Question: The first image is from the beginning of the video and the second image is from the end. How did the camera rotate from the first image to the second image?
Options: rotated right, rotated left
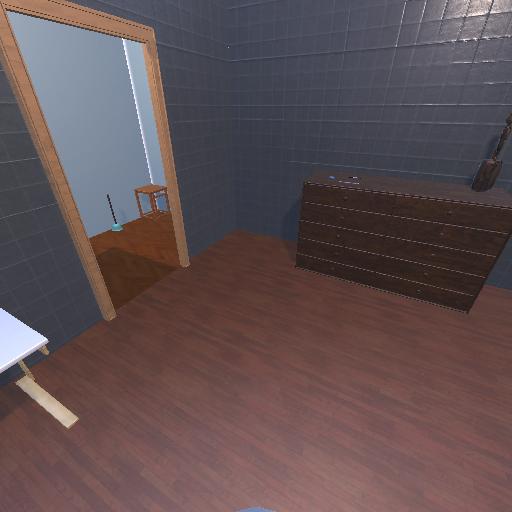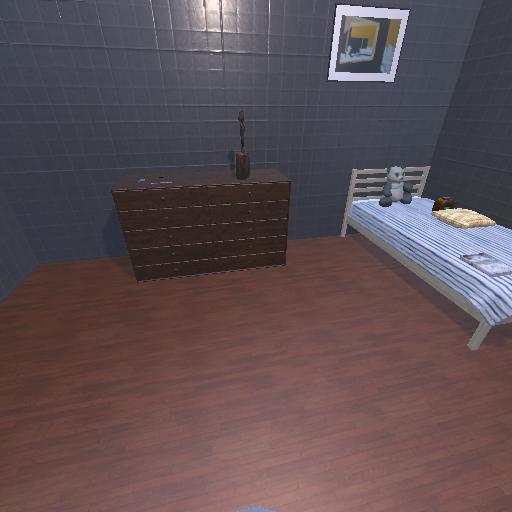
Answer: rotated right